Interaction volume radius: 5 \u00c5
Interaction volume height: 35 \u00c5
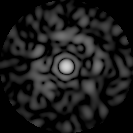
Disorder parameter: 0.7919